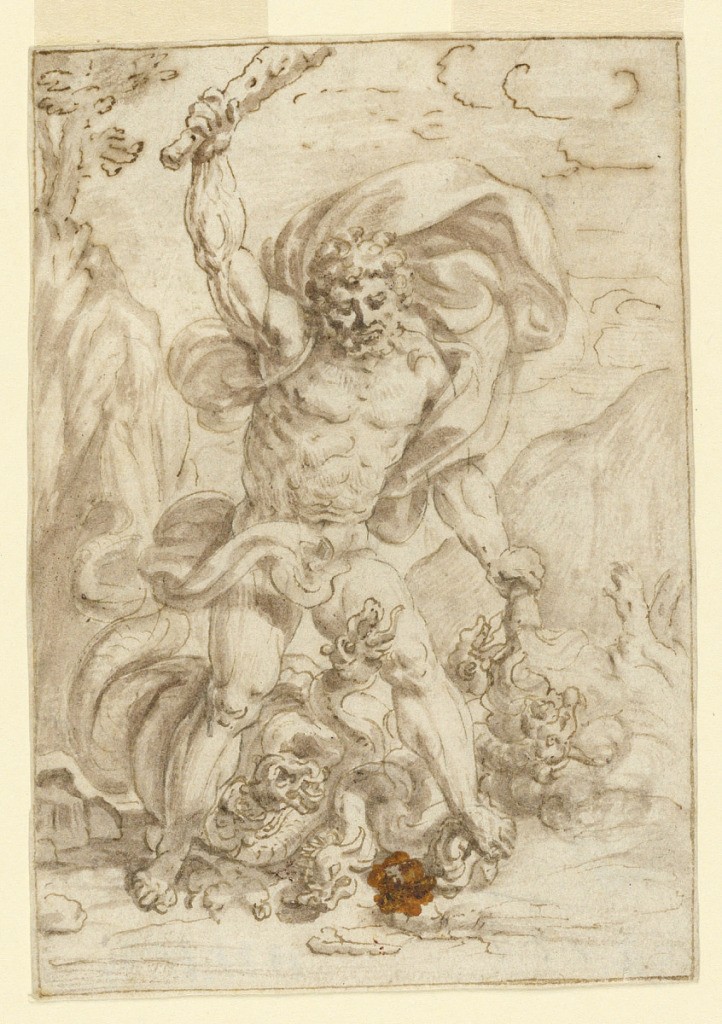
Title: Hercules Slaying the Hydra
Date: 1750–1800
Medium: Black chalk, pen and ink, brush and brown watercolor on paper
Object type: Drawing
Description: Shown from the front. Mountainous country. Framing lines.